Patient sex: F
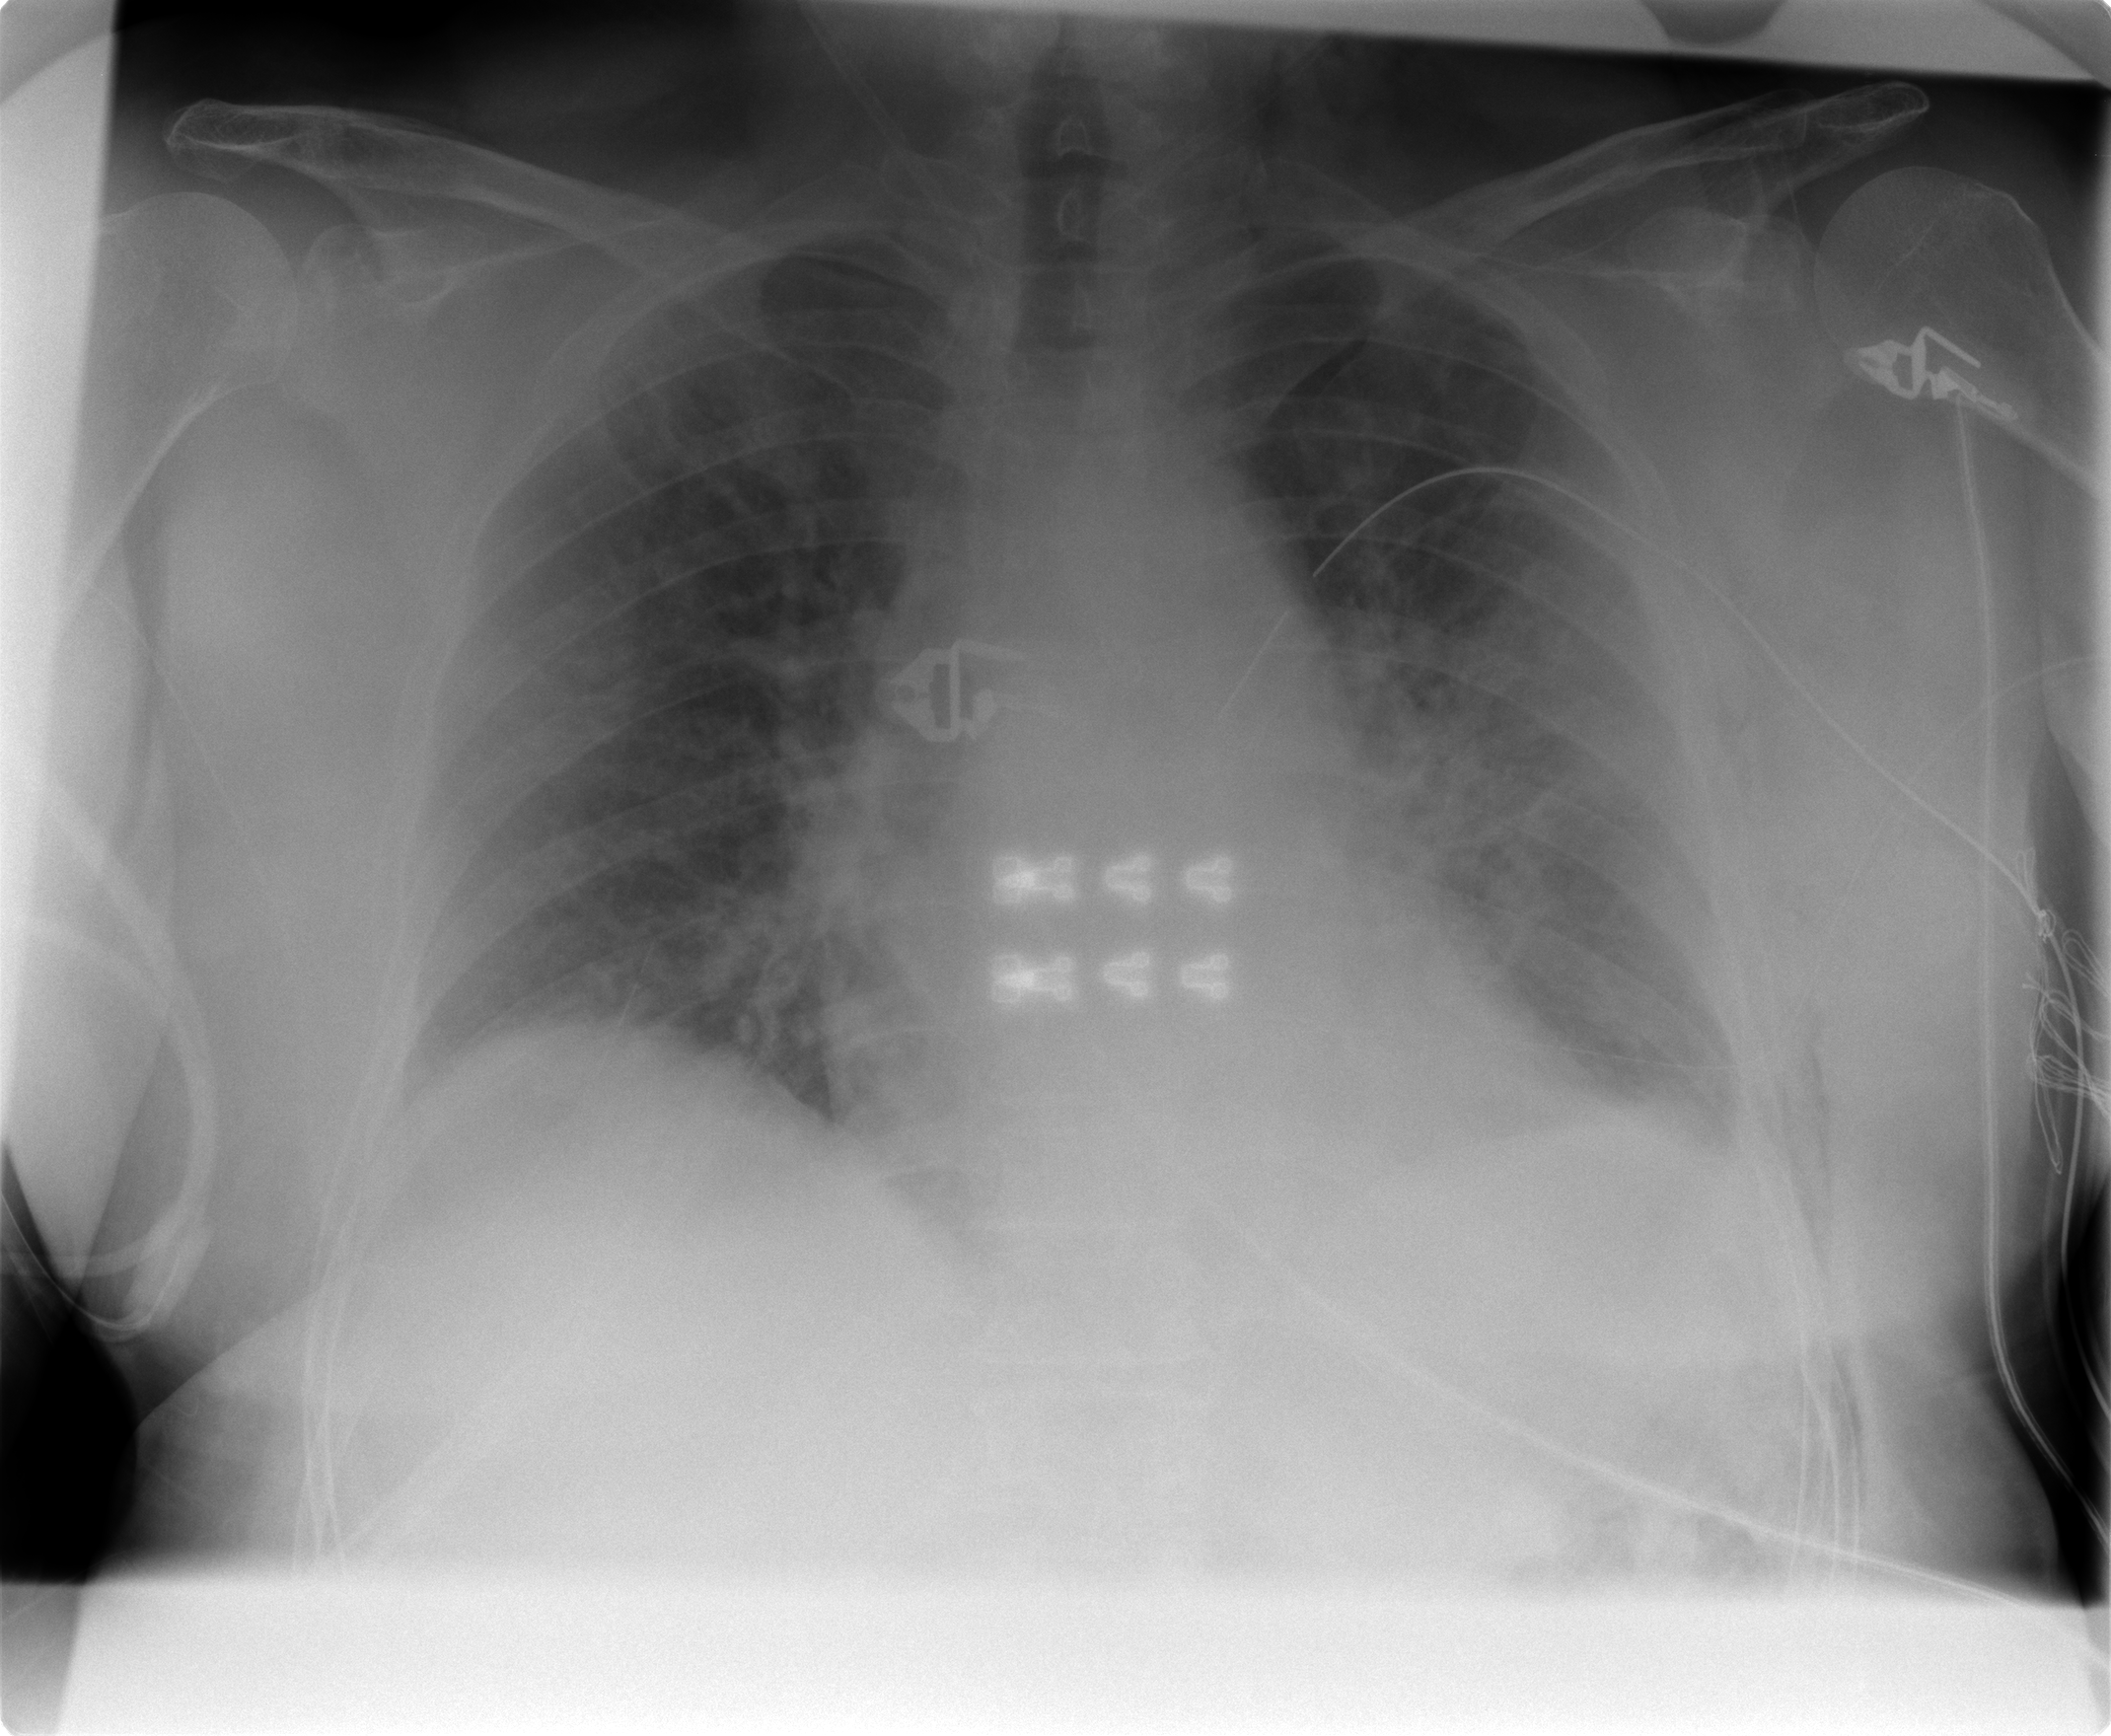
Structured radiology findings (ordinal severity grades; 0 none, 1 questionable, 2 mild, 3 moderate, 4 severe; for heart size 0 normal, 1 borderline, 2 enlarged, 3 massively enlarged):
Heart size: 2
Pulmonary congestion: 3
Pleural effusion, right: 0
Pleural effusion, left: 0
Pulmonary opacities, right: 2
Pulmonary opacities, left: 2
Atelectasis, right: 1
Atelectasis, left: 3